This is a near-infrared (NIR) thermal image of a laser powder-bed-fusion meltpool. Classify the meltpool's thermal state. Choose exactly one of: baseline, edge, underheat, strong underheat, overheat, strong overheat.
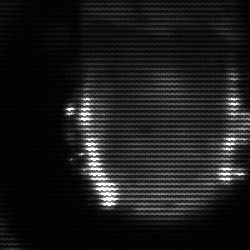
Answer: baseline